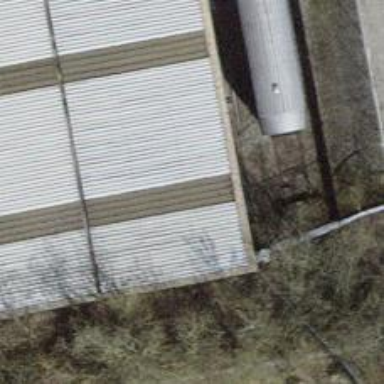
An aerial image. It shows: Railway tunnel with single track spur.